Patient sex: F
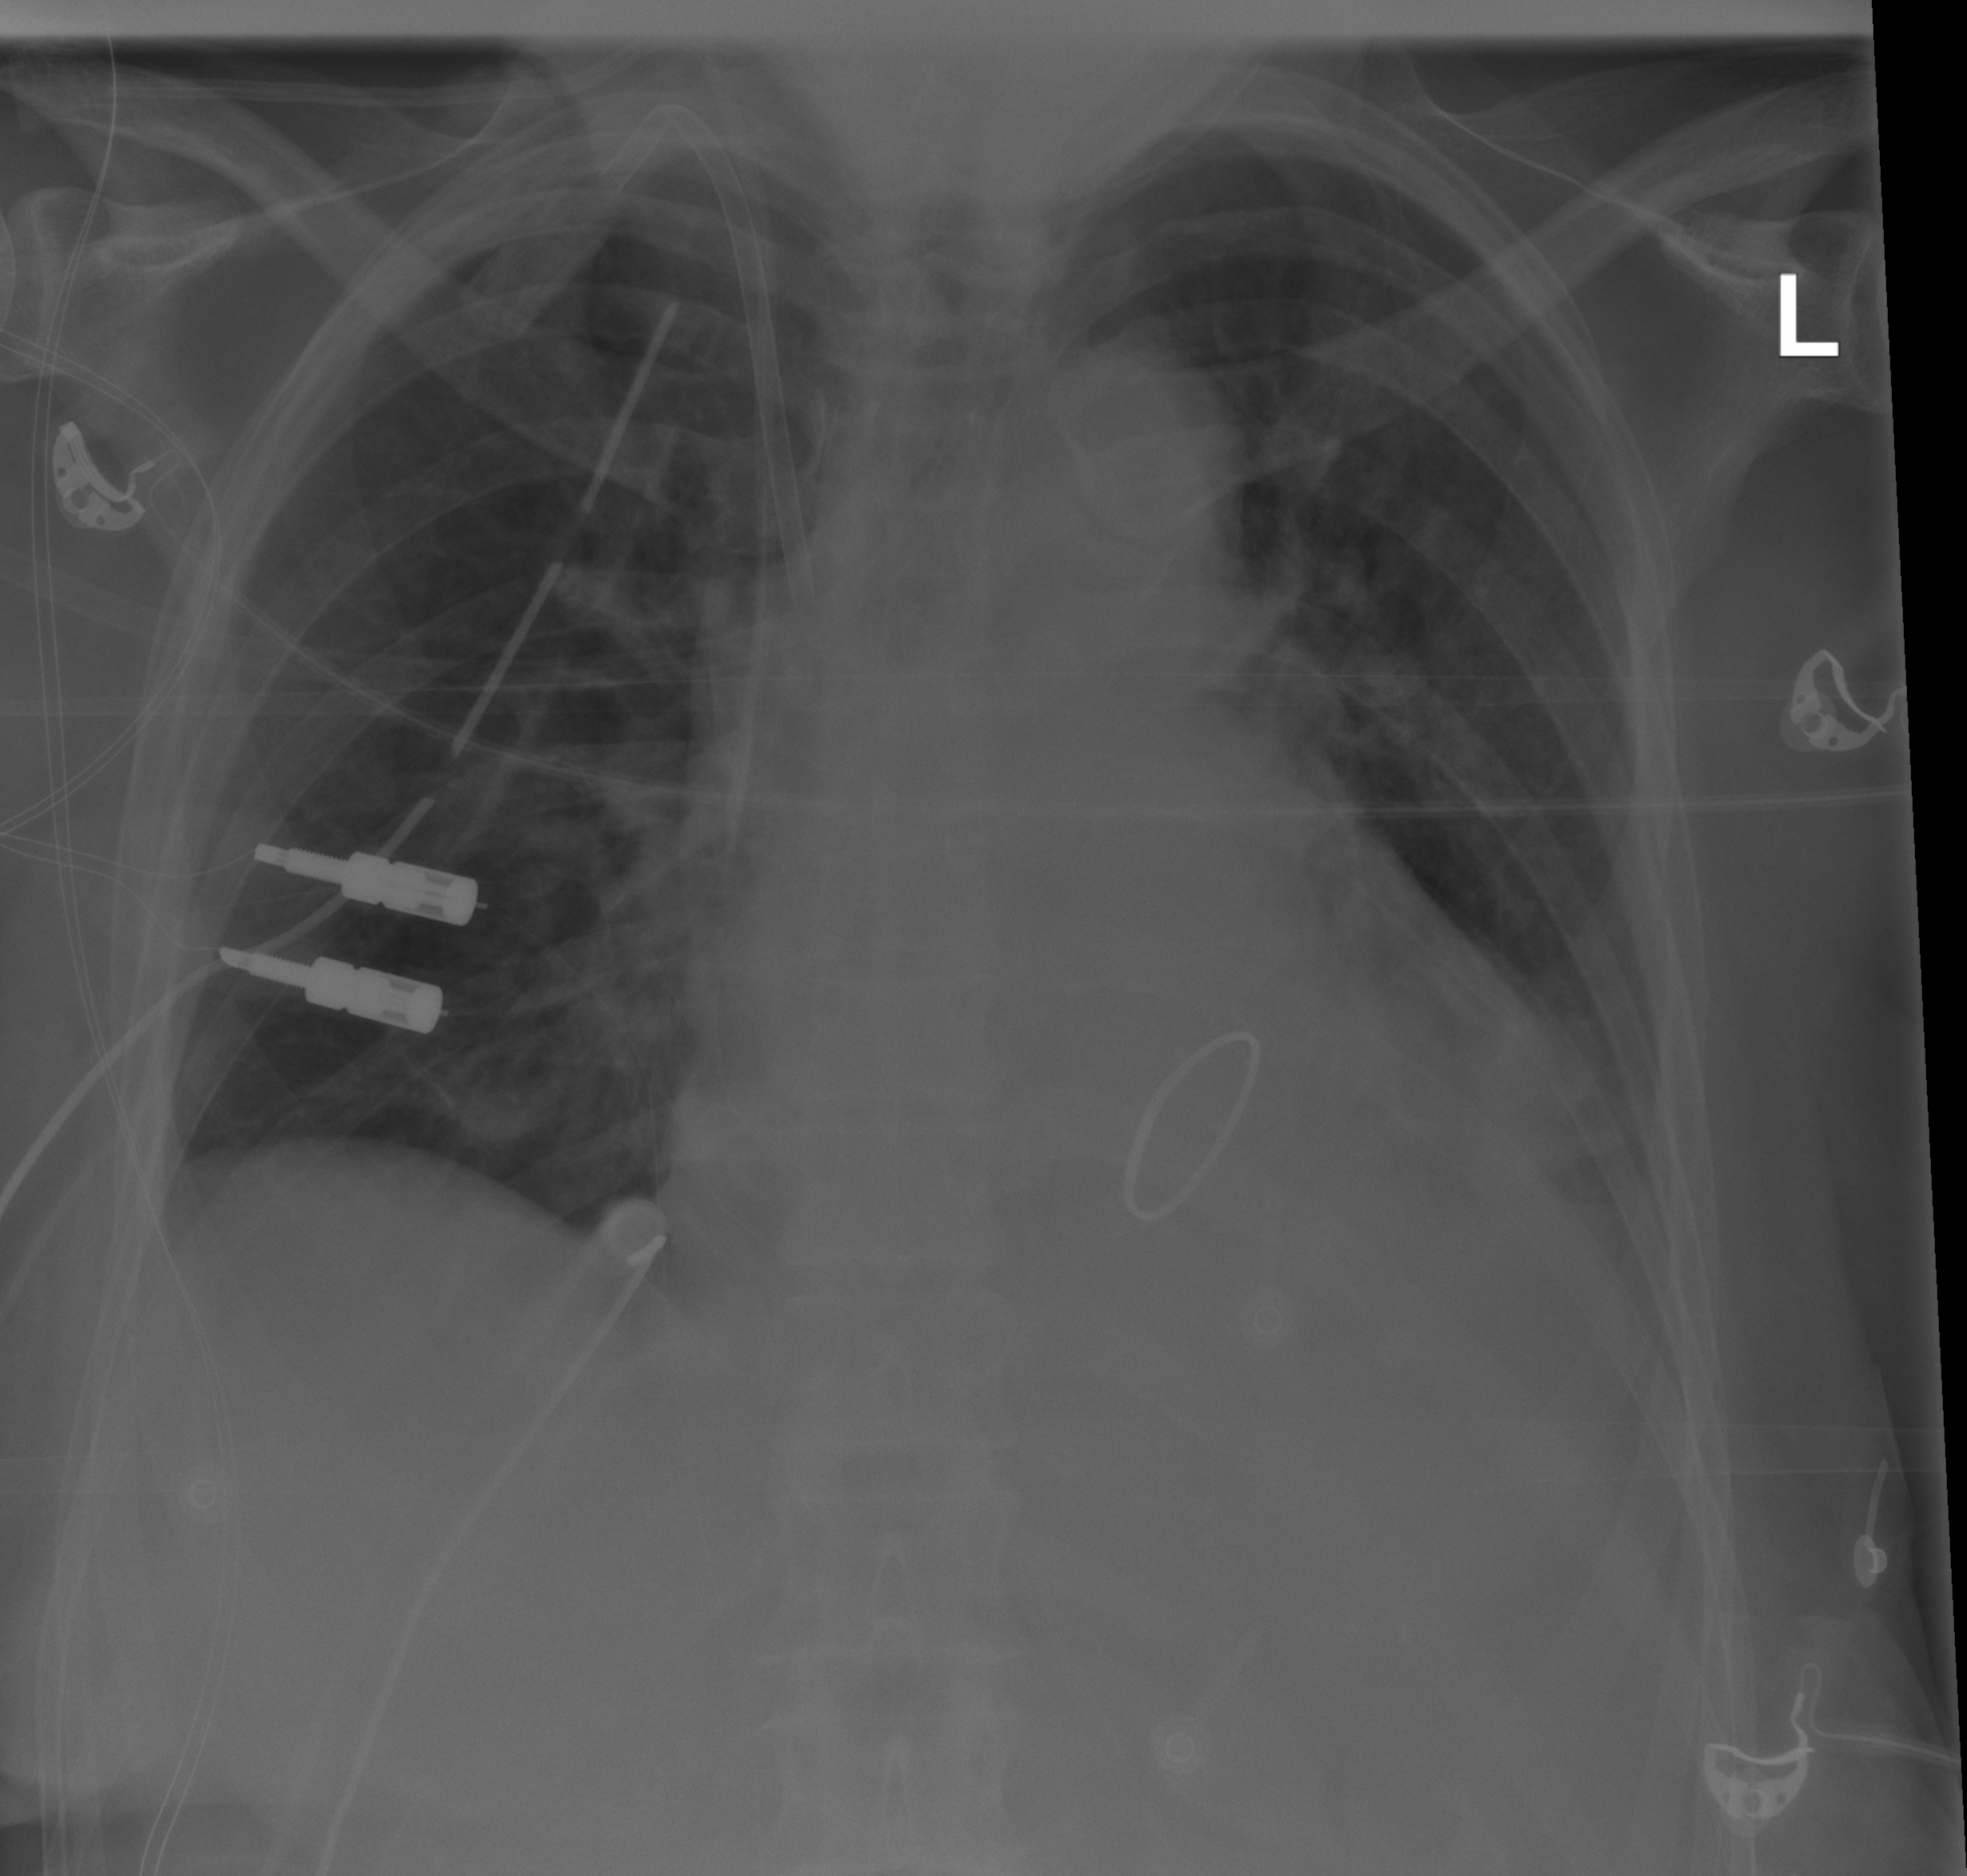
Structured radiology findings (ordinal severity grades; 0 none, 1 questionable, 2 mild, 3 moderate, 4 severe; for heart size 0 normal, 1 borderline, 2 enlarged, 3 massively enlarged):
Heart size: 2
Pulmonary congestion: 0
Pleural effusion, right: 0
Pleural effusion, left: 1
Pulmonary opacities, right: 0
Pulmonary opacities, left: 0
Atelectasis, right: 1
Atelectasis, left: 2